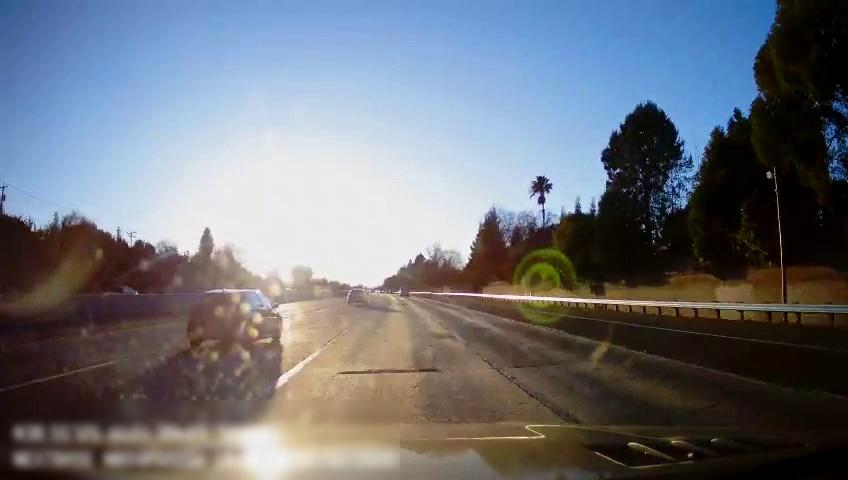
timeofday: Day
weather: Sunny
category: Drivable Space
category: Vehicles | Truck
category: Vehicles | SUV
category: Vehicles | SUV
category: Vehicles | Car
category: Lanes | Alternate Lane
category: Lanes | Alternate Lane
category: Lanes | Current Lane
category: Lanes | Current Lane
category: Lanes | Alternate Lane
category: Lanes | Alternate Lane
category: Traffic | Signs